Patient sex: F
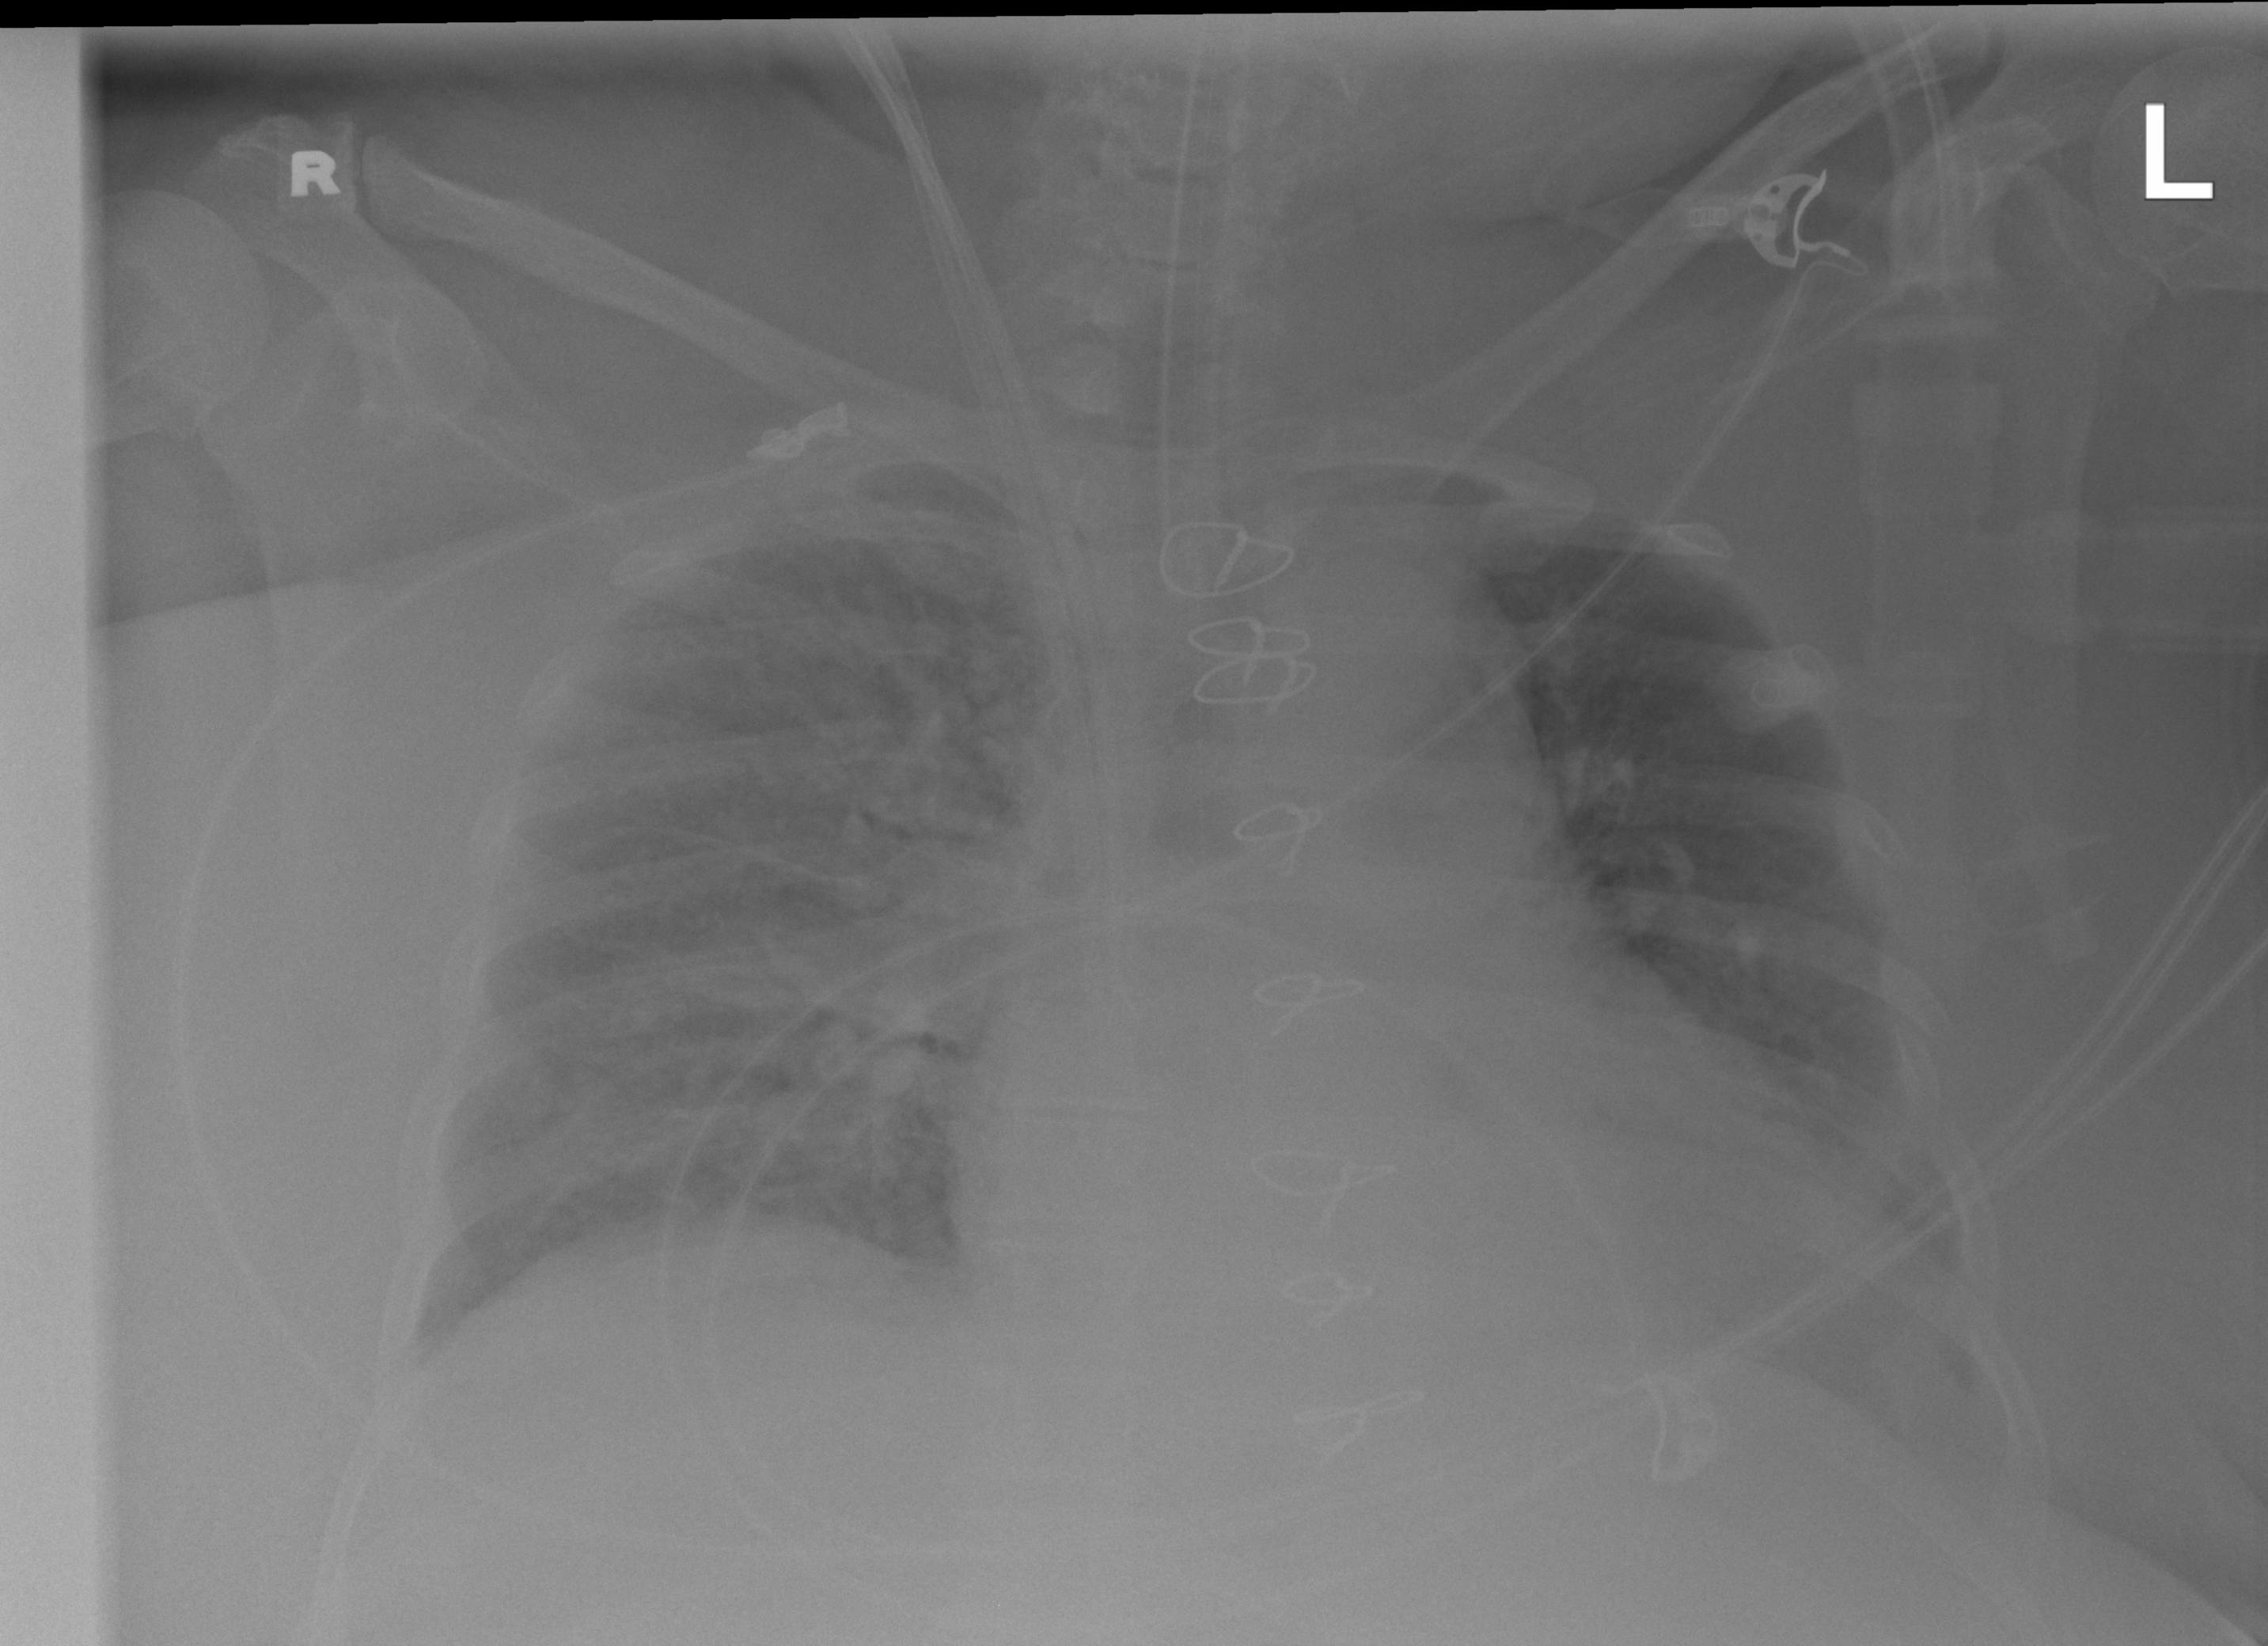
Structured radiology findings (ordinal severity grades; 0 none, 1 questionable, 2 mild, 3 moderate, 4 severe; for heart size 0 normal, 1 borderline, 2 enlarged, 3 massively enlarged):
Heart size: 2
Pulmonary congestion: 3
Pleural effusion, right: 2
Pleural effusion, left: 2
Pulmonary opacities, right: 2
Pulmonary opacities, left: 3
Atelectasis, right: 3
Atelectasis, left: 3